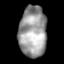
Tissue: skin
Cell type: Epithelial cells
Senescence score: 0.1988
Nuclear area (px): 1371
Mean DAPI intensity: 156.344